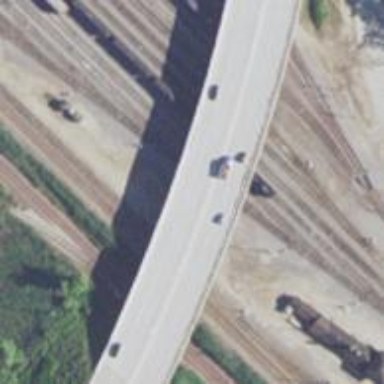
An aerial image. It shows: Tertiary link road with bridge.